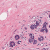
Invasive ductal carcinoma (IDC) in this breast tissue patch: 0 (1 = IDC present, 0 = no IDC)